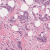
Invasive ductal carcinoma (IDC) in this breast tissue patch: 1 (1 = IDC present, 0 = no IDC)